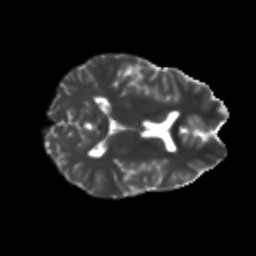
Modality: T2w
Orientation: axial
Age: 23
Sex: female
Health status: healthy
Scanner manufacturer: philips
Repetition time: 7.385 s
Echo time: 0.08599 s